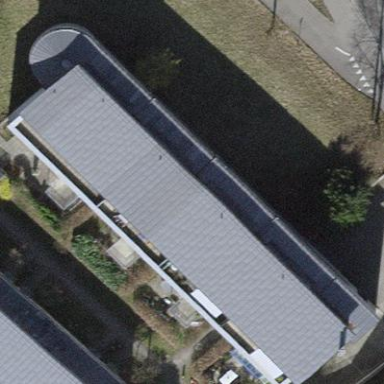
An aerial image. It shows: Flat-roofed apartment building.